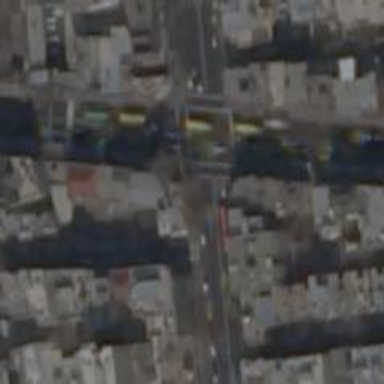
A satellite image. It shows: Crossing road.